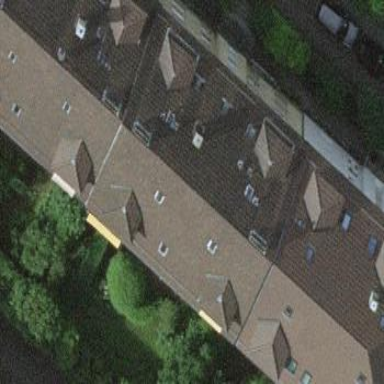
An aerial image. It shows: Hipped roof on residential building.